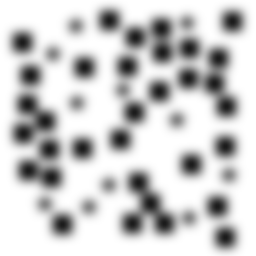
Squares: 33
Triangles: 0
Stars: 11
Total shapes: 44